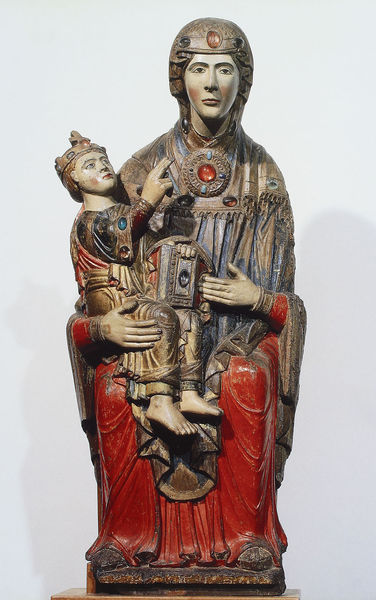
Titel: Thronende Madonna mit Kind („Madonna di Acuto“)
Institution: Rom, Museo di Palazzo Venezia
Schlagwörter: blau, hand, umhang, sitzen, frau, holz, kleid, nase, schmuck, stuhl, blick, rot, tuch, arm, augen, bibel, falten, steine, hände, kirche, figur, gewand, gold, sitzend, kind, mutter, diamanten, edelsteine, kinn, krone, skulptur, statue, kopfbedeckung, wangen, könig, sitzt, plastik, schoß, foto, buch, schnitzel, schnitzerei, verziert, christus, jesus, jesus christus, mittelalter, segen, edelstein, königin, heilige, maria, madonna, mutter gottes, geschnitzt, rubin, erlöser, gottesmutter, jesuskind, madonne, messias, gottessohn, kron, sohn gottes, unsere liebe frau, heilige maria, christkind, stature, juwelen, sgen, christkönig, heilland, erretter, jesus von nazaret, gottesgebärerin